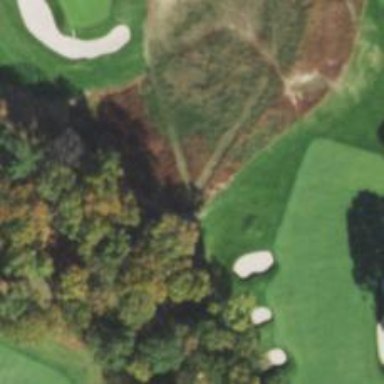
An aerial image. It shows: Path used for both walking and golf.